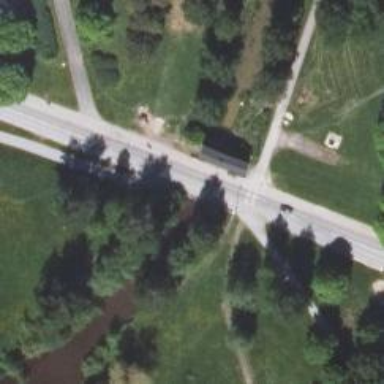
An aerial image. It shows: Cycleway track on bridge.